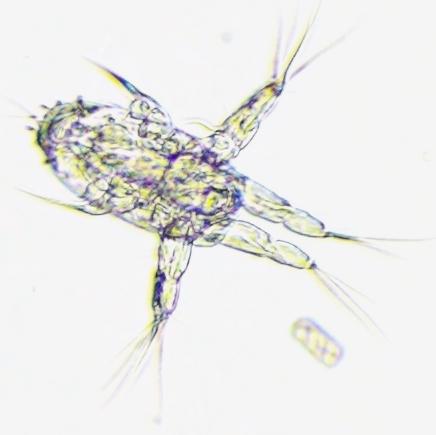
Label: Zooplankton